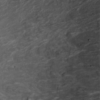
Label: not_dusty